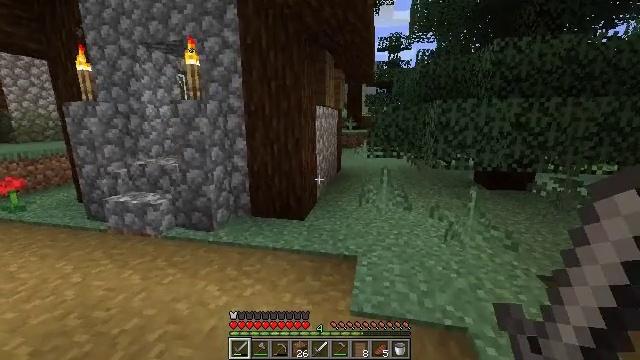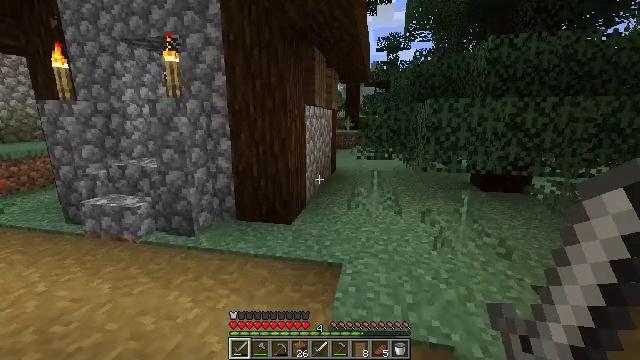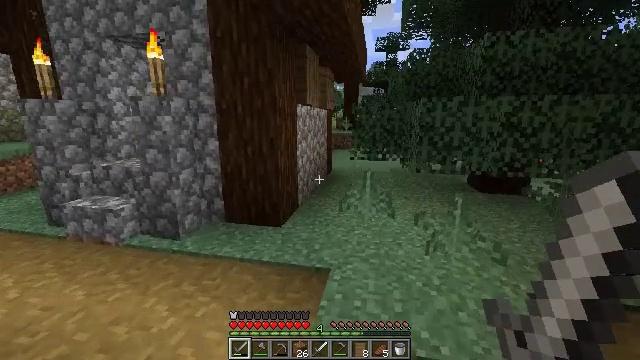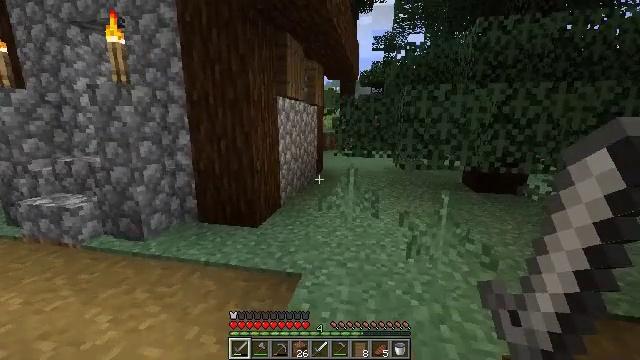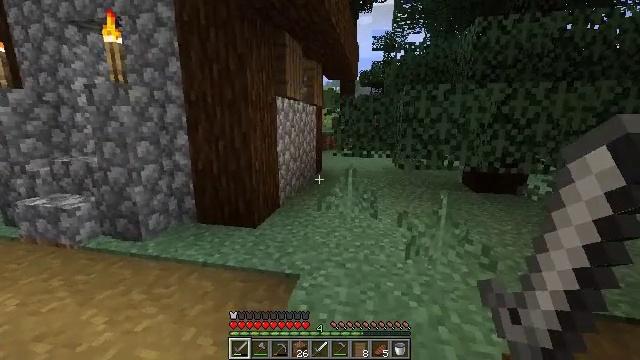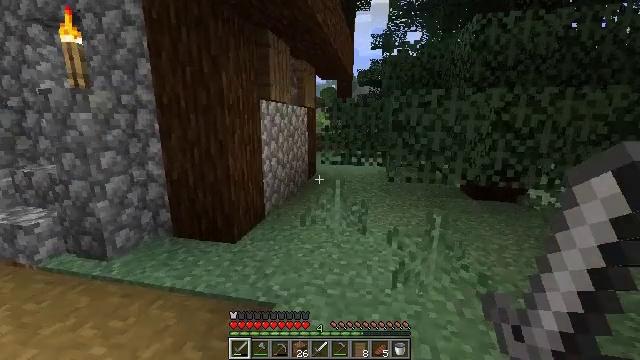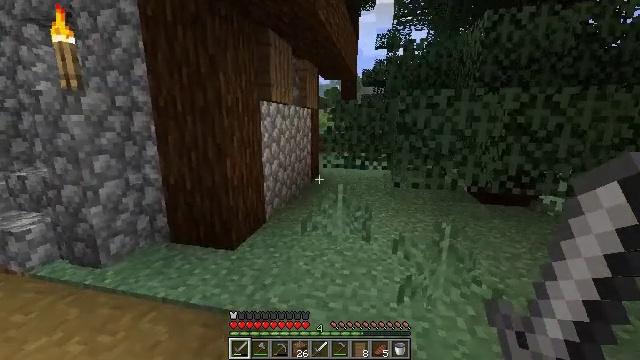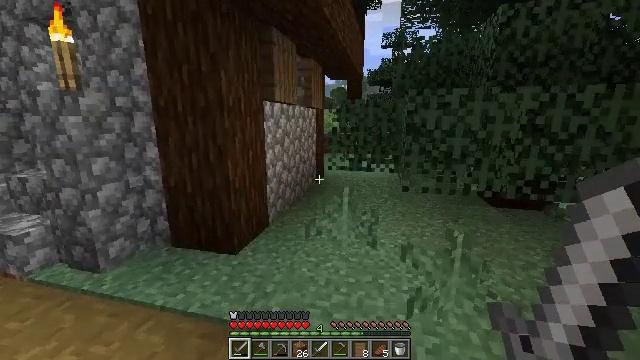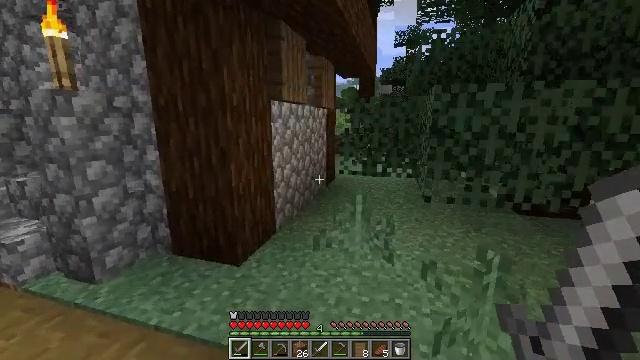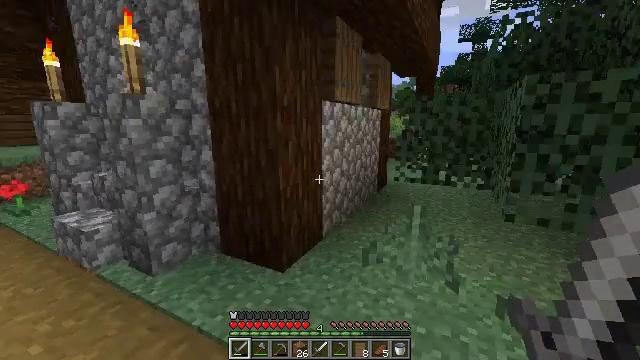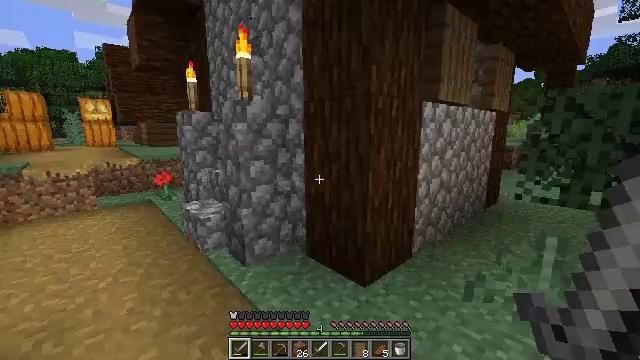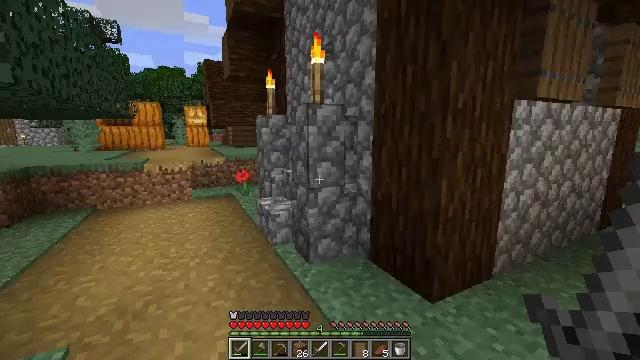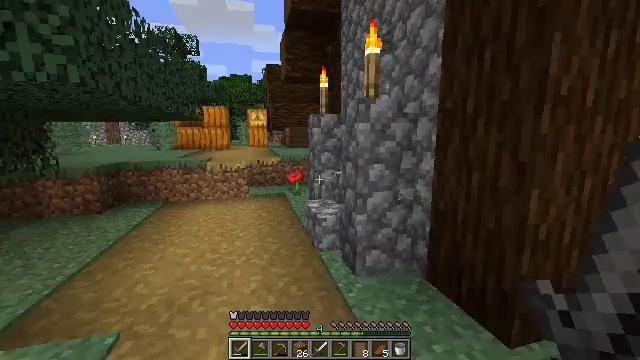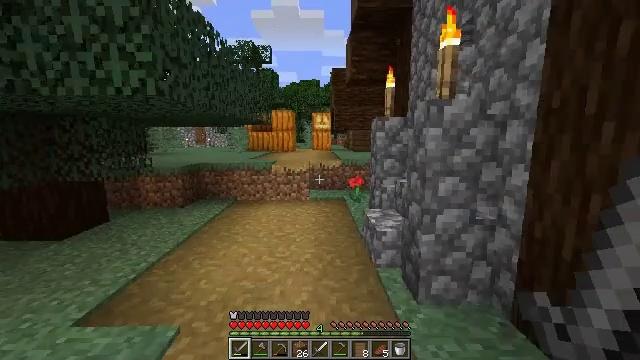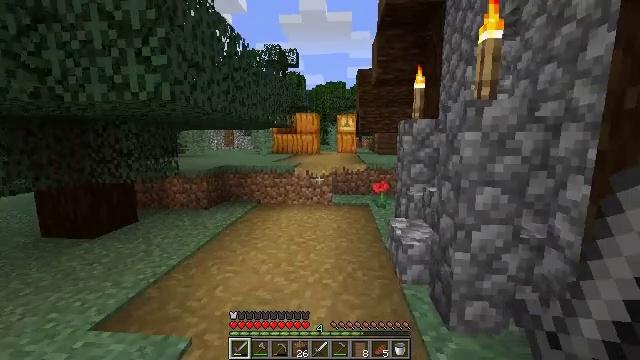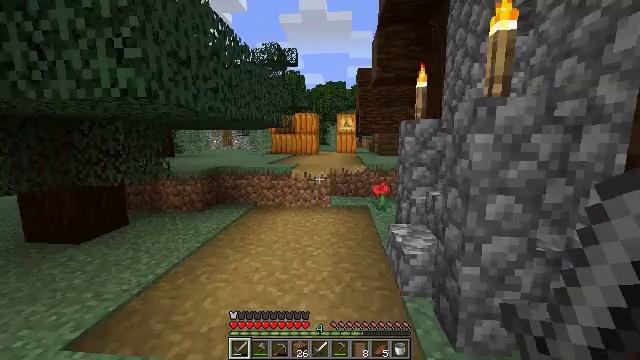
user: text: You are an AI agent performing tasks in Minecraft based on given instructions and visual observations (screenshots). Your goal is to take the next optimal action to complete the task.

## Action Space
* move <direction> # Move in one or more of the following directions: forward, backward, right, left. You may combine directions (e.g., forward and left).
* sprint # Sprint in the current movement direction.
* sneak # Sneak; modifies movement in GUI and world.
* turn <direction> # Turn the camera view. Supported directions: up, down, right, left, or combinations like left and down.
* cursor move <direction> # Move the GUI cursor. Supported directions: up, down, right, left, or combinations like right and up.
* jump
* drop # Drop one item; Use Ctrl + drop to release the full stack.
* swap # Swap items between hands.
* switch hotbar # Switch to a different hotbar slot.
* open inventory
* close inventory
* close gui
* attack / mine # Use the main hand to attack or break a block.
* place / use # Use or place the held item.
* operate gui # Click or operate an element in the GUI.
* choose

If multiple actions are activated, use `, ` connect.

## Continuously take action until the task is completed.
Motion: motion action
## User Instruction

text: Attack the spruce door to gather it.
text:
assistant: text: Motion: move forward and move right
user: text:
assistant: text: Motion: move forward and move right
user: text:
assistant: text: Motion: move forward and move right
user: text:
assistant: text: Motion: move forward and move right
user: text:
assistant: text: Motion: move forward
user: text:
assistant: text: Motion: move forward
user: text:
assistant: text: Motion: move forward, turn left
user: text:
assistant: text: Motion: move forward, turn left
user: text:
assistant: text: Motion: move forward, turn left
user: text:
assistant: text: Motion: move forward, turn left and up
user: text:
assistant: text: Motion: move forward, turn left
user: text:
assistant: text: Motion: move forward, turn left
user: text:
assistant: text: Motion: move forward, turn left
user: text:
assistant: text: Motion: move forward, turn left
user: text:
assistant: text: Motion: move forward
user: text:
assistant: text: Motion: move forward
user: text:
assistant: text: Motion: move forward
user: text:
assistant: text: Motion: move forward
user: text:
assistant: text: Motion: move forward
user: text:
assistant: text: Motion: move forward
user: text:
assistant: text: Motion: move forward
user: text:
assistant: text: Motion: move forward
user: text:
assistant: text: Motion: move forward
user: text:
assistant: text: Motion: move forward
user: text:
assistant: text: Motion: move forward
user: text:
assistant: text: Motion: move forward
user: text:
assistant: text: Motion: move forward
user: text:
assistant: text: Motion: move forward
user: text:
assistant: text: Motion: move forward
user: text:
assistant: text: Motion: move forward